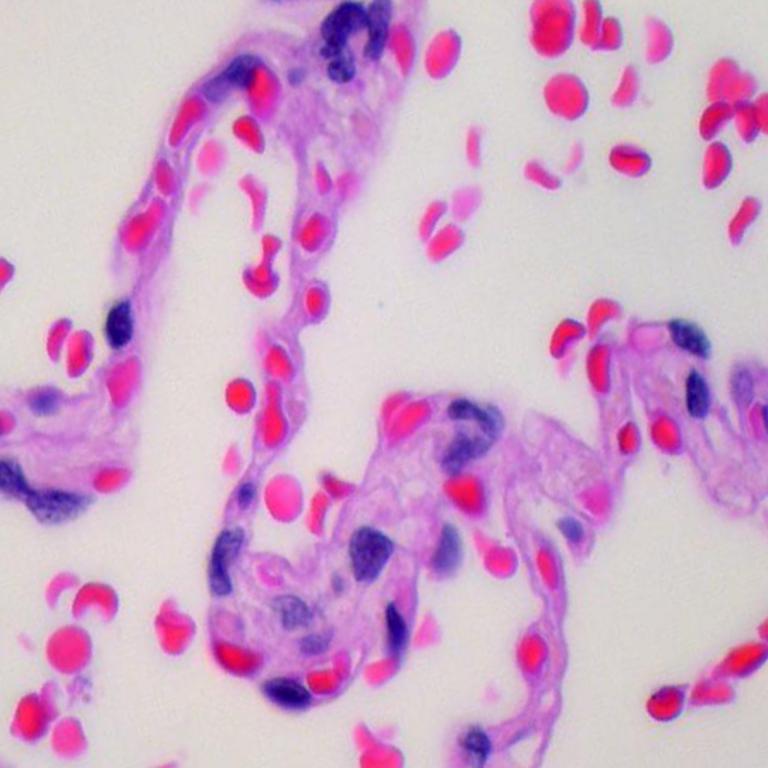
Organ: lung
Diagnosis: benign